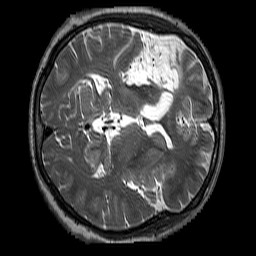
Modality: T2w
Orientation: axial
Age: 56
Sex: male
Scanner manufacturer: siemens
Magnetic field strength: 3 T
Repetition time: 3.2 s
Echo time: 0.213 s